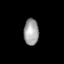
Tissue: lung
Cell type: Epithelial cells
Senescence score: 0.2308
Nuclear area (px): 382
Mean DAPI intensity: 160.733